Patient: sex F, age 54
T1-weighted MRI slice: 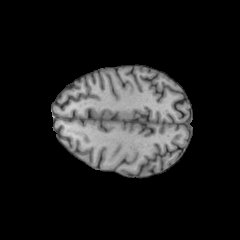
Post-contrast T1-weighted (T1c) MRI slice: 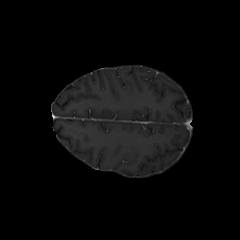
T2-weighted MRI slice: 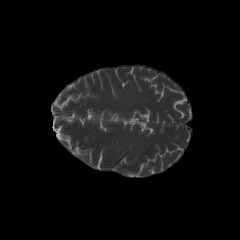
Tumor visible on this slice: no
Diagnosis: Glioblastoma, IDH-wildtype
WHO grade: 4